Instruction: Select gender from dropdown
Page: traveler
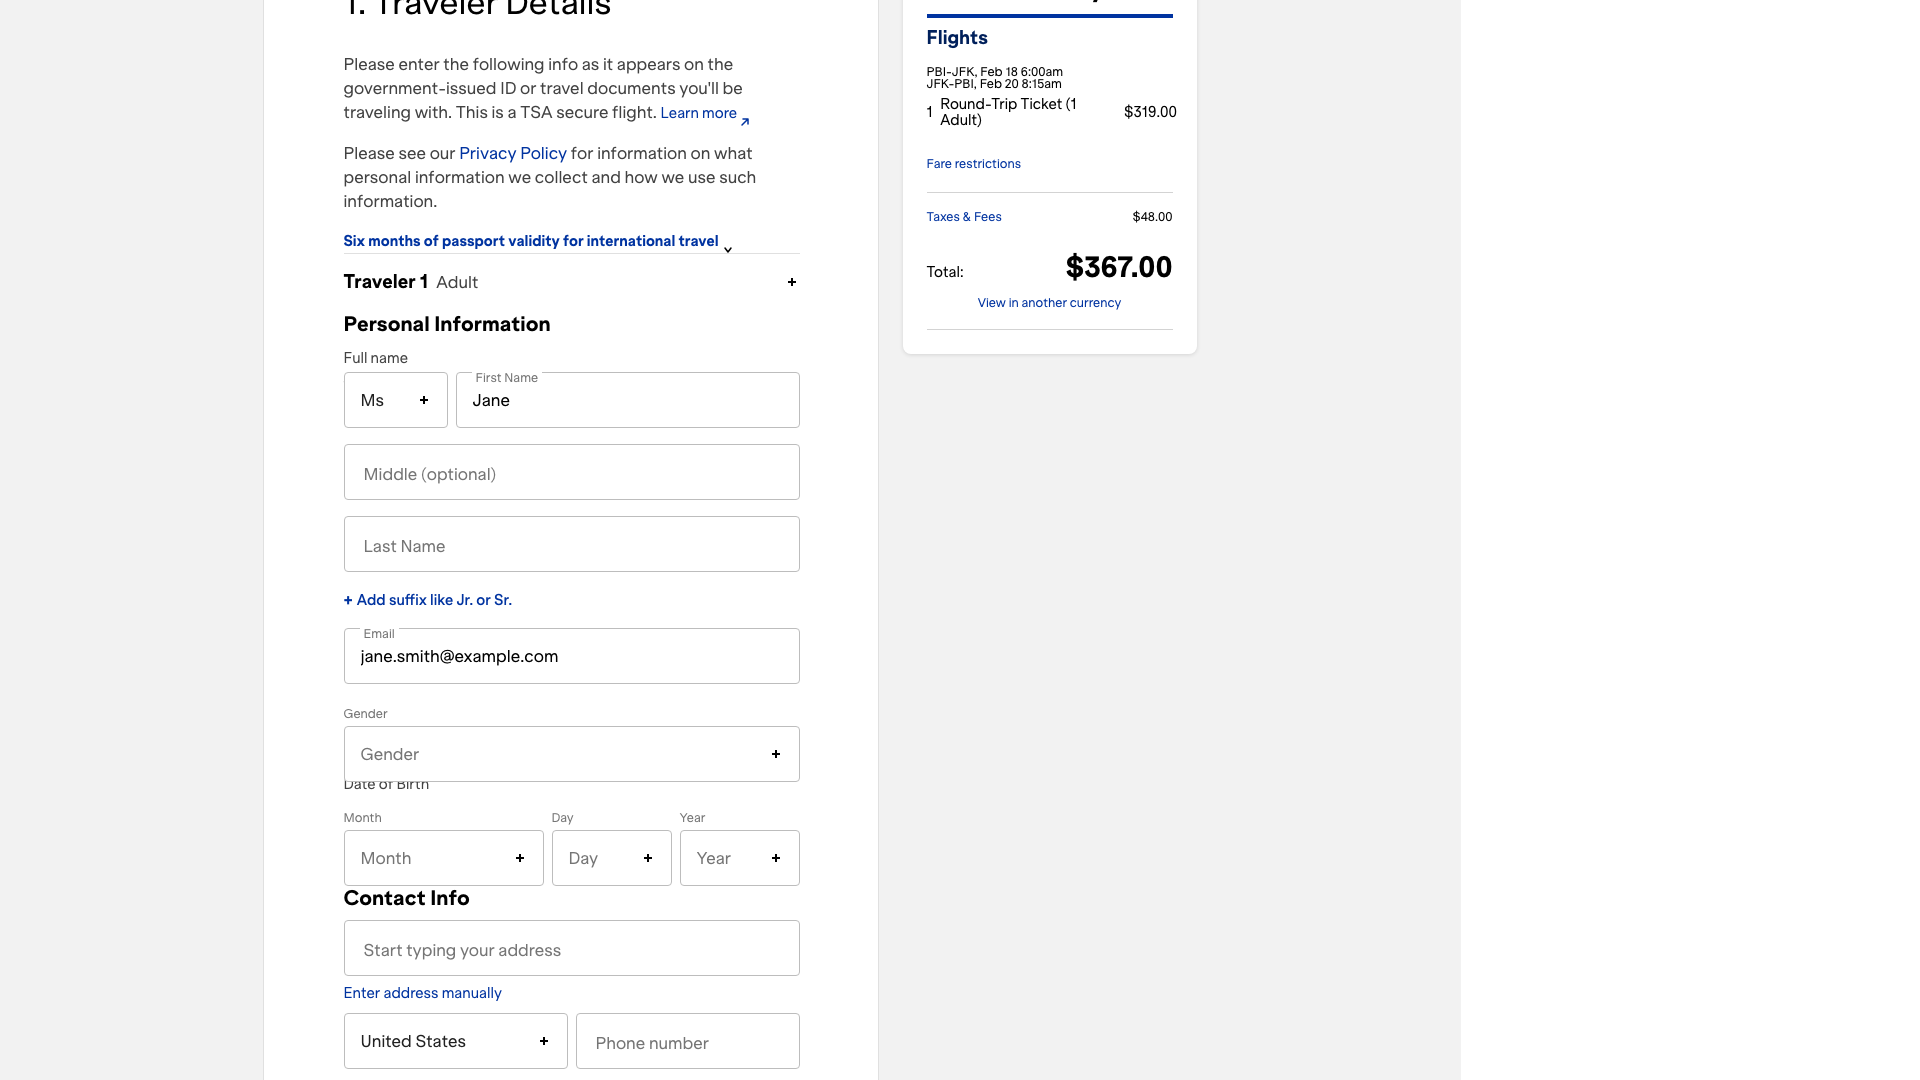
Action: click